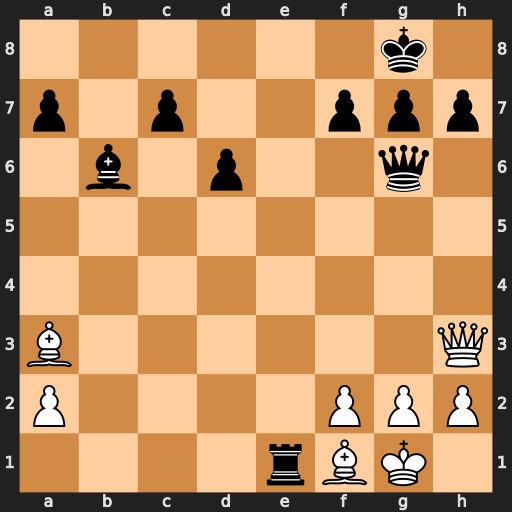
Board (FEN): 6k1/p1p2ppp/1b1p2q1/8/8/B6Q/P4PPP/4rBK1
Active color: w
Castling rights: -
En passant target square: -
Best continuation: Qc8+ Re8 Qxe8#